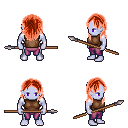
a pixel art fantasy rpg character, male body template, dark elf, purple skin, brown sleeveless shirt, magenta pants, red long hairstyle, spear, four views (front, back, left, right), 2x2 character sprite sheet, small pixel art, hard edges, no anti-aliasing